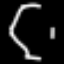
Label: octagon